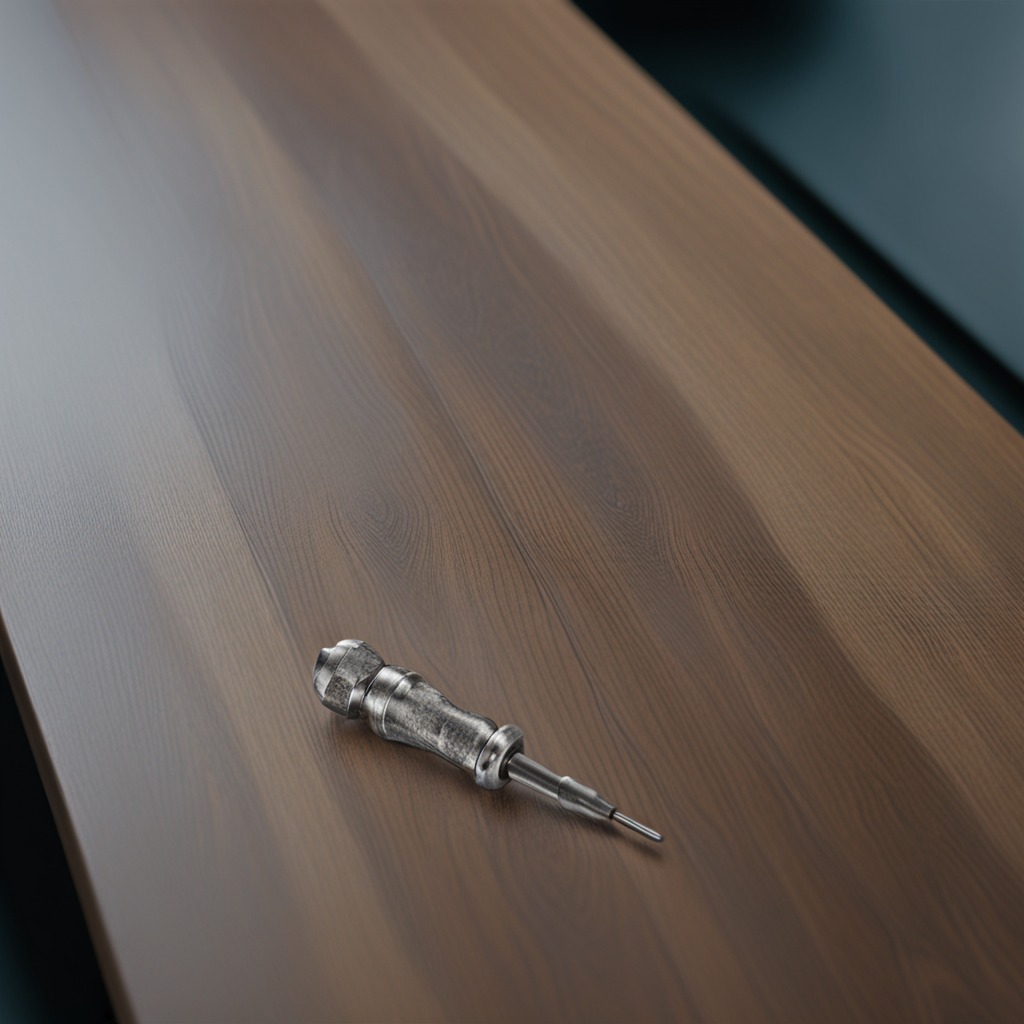
A screwdriver lying on a old table with faint burn marks in a small garage at twilight.